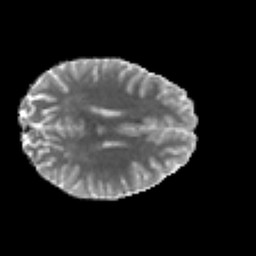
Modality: MD
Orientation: axial
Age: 21
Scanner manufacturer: philips
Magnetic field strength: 3 T
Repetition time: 8.6 s
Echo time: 0.127 s